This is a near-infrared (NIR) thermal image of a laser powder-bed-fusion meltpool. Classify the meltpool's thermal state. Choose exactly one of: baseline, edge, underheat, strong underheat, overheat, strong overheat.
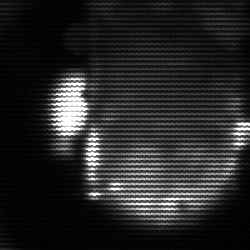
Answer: baseline